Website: walmart
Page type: review-order
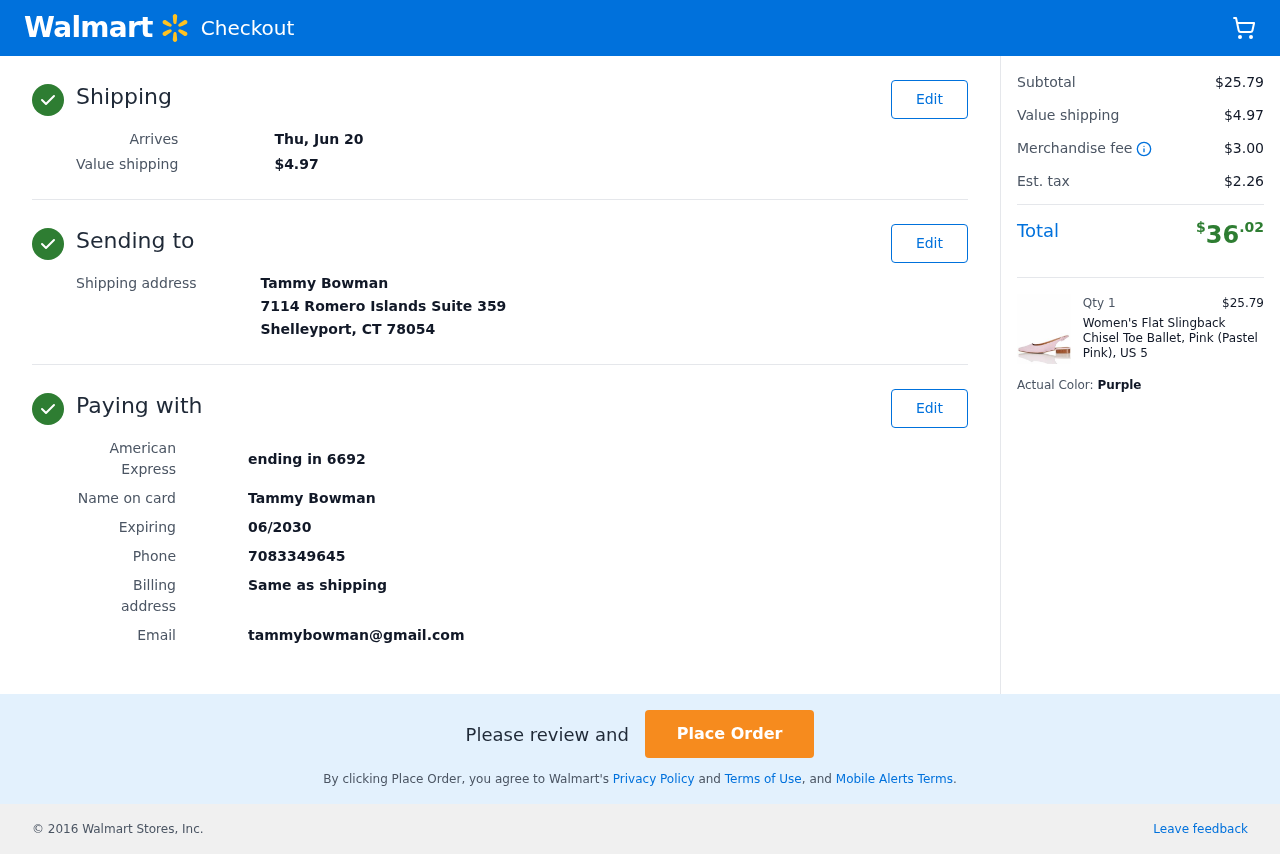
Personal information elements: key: PII_CARD_LAST4
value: ending in 6692
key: PII_CARD_TYPE
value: American Express
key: PII_CITY_STATE_ZIP
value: Shelleyport, CT 78054
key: PII_EMAIL
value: tammybowman@gmail.com
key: PII_FULLNAME
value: Tammy Bowman
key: PII_PHONE
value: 7083349645
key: PII_STREET
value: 7114 Romero Islands Suite 359
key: PII_FULLNAME2
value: Tammy Bowman
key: PII_CARD_EXPIRY
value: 06/2030
Product elements: key: PRODUCT1_NAME
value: Women's Flat Slingback Chisel Toe Ballet, Pink (Pastel Pink), US 5
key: PRODUCT1_PRICE
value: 25.79
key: PRODUCT1_QUANTITY
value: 1
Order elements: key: ORDER_DELIVERY_DATE
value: Thu, Jun 20
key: ORDER_SHIPPING_COST
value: $4.97
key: ORDER_SUBTOTAL
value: $25.79
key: ORDER_MERCHANDISE_FEE
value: $3.00
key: ORDER_TAX
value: $2.26
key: ORDER_TOTAL
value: $36.02